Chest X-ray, PA view. Patient: 72 years old, sex M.
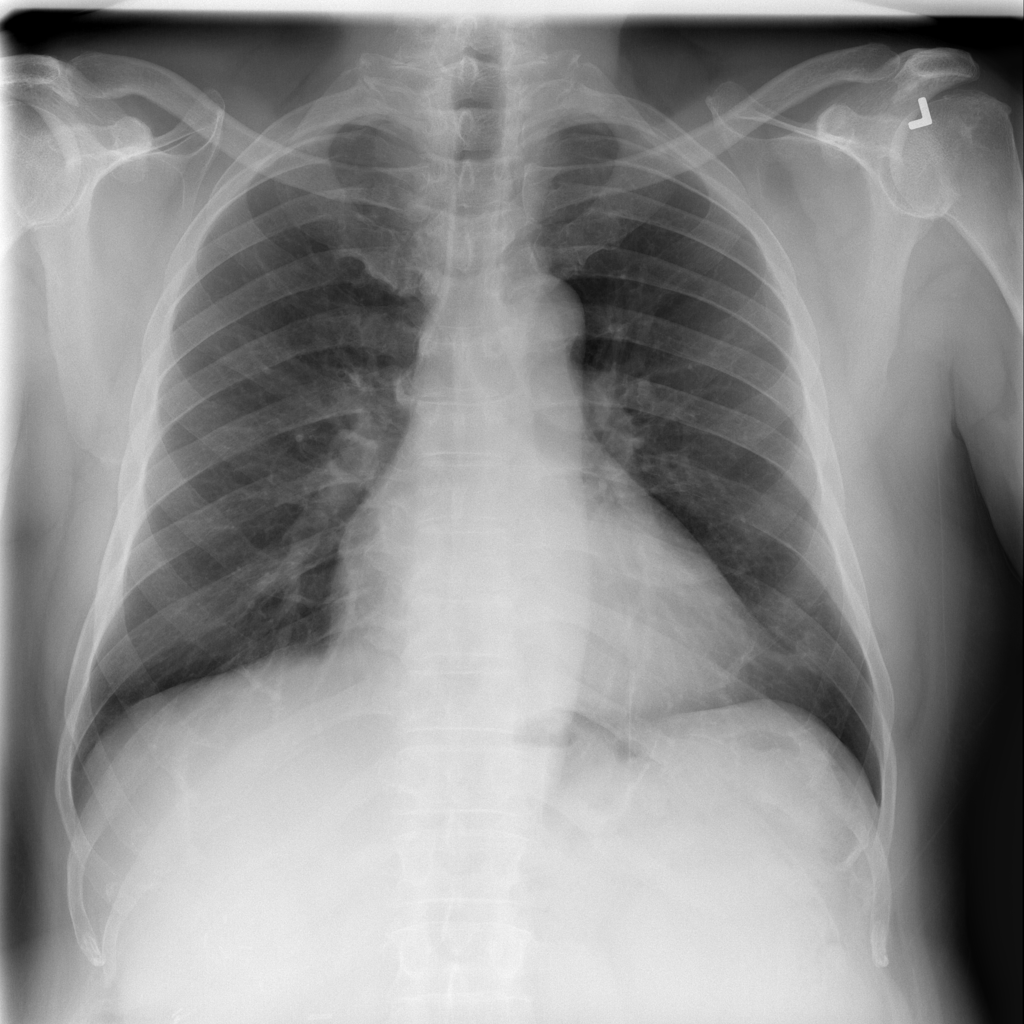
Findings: No Finding